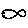
Label: fish